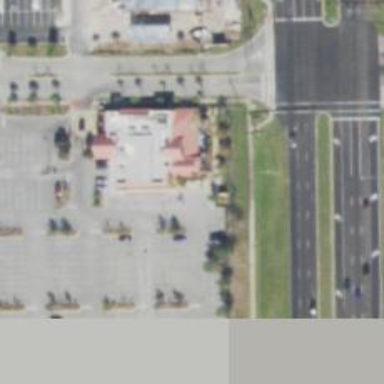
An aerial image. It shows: Parking space is available.